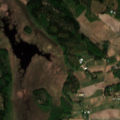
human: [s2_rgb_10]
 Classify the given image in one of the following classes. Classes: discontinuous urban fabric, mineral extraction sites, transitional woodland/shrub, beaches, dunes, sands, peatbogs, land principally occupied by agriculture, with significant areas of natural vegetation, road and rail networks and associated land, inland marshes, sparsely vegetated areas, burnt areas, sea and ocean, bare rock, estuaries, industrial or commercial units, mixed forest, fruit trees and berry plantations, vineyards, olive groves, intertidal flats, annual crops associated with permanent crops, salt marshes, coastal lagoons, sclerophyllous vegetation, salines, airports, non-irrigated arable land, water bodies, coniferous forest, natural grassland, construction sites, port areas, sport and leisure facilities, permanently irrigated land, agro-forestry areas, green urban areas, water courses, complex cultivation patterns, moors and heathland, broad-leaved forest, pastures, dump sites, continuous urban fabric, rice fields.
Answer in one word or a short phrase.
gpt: land principally occupied by agriculture, with significant areas of natural vegetation, mixed forest, transitional woodland/shrub, peatbogs